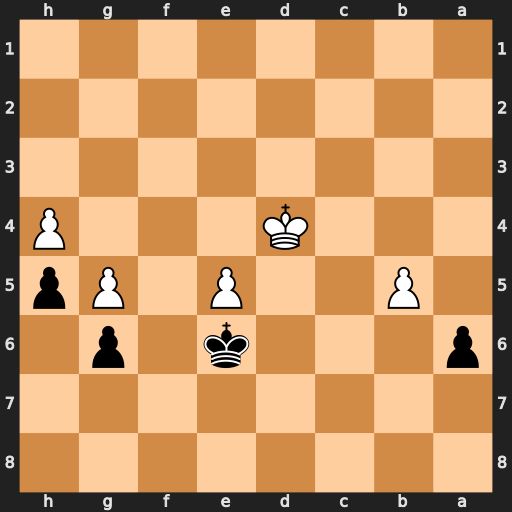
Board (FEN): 8/8/p3k1p1/1P2P1Pp/3K3P/8/8/8
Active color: b
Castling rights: -
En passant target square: -
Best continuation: axb5 Ke4 b4 Kd4 b3 Kc3 Kxe5